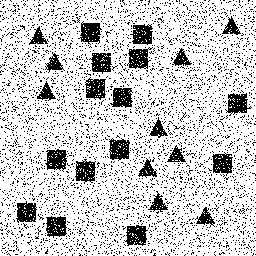
Squares: 14
Triangles: 10
Stars: 0
Total shapes: 24